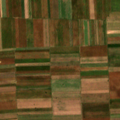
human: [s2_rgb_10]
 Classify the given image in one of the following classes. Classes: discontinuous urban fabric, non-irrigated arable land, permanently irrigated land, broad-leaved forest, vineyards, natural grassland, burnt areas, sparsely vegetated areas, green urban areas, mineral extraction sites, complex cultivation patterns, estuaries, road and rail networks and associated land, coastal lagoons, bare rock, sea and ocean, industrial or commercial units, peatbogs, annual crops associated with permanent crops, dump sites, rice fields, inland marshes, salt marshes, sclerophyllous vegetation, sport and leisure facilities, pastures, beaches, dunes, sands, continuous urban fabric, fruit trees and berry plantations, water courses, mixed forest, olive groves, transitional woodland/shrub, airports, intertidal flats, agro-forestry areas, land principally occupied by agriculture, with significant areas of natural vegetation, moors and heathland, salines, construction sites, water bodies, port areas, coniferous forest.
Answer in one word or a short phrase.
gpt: non-irrigated arable land